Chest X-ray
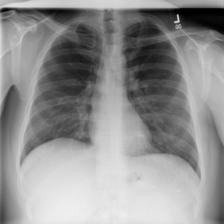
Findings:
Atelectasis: negative
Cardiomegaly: negative
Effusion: negative
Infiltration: negative
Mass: negative
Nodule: negative
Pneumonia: negative
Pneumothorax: negative
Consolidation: negative
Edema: negative
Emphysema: negative
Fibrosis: negative
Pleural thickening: negative
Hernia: negative